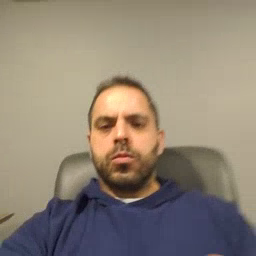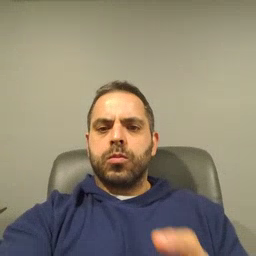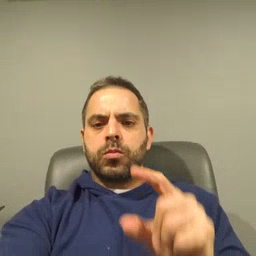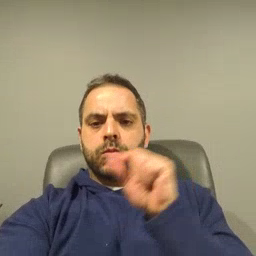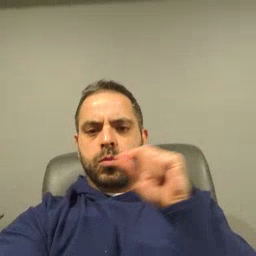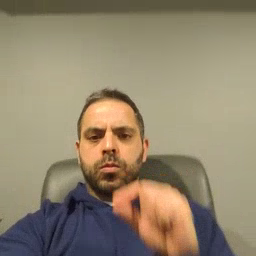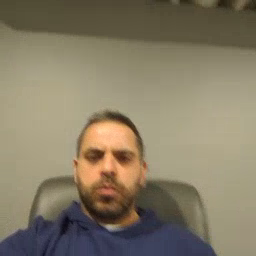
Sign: pencil